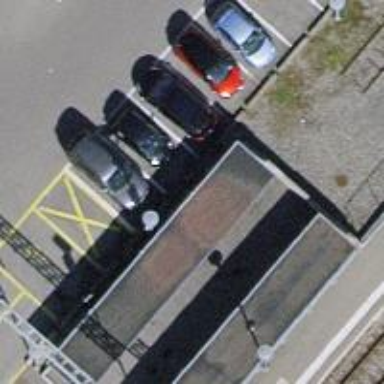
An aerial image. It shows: Car-sharing service available at this location.